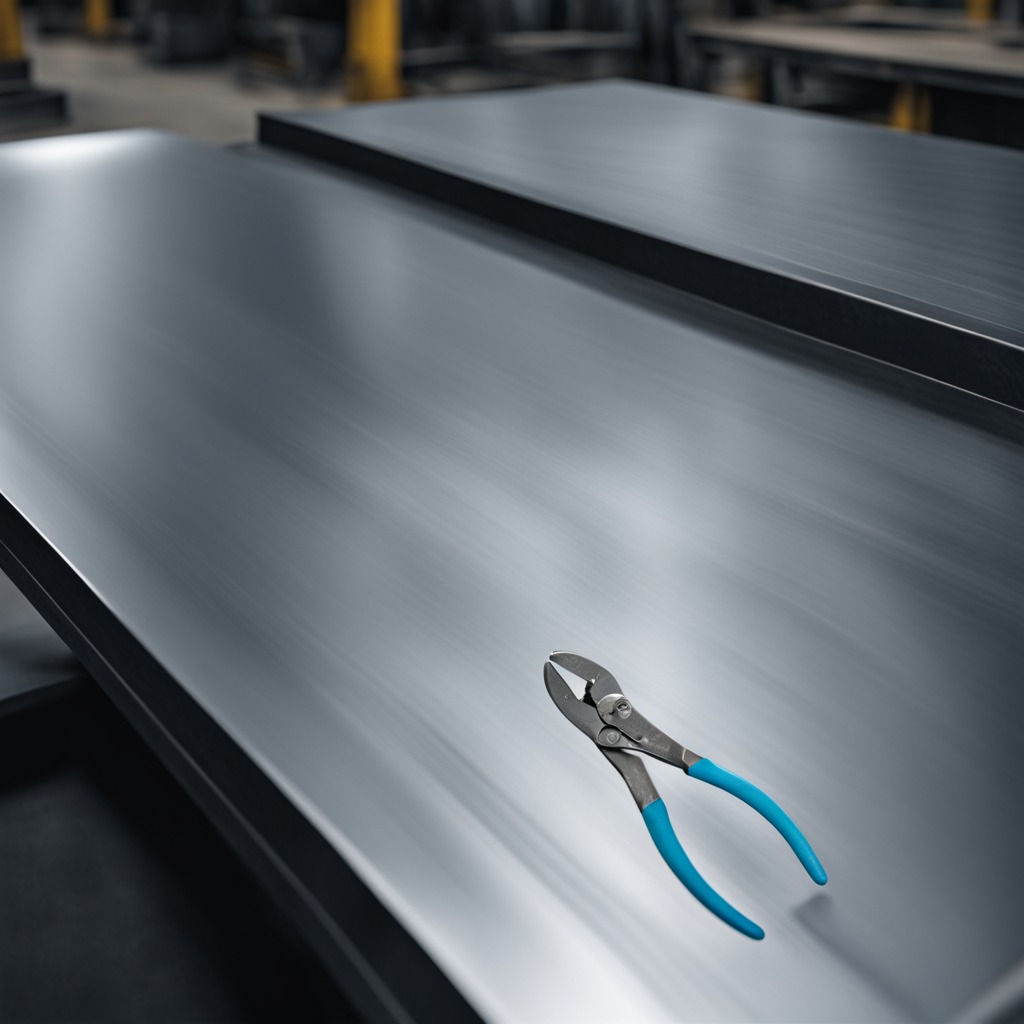
A plier is lying on a cold steel table in a mining workshop.